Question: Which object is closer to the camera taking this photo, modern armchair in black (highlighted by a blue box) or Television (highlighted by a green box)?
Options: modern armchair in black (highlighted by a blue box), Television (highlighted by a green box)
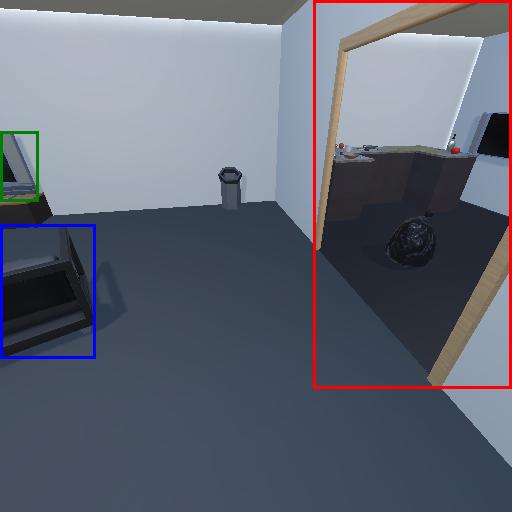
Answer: modern armchair in black (highlighted by a blue box)